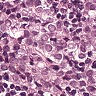
Metastatic tissue present: yes